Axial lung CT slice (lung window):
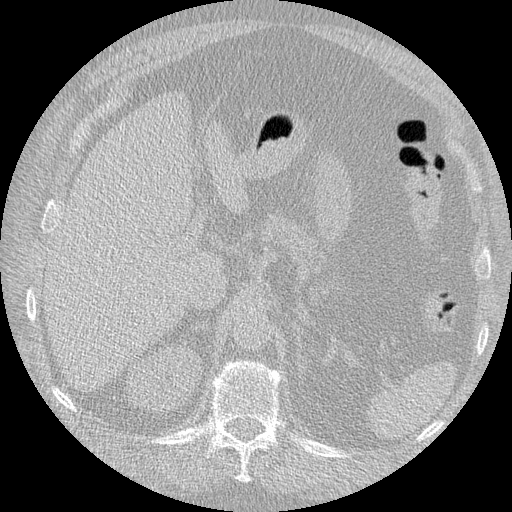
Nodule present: no